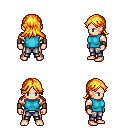
a pixel art fantasy rpg character, male body template, human, light skin, teal sleeveless shirt, metal pants, light blonde loose hair, leather bracers, four views (front, back, left, right), 2x2 character sprite sheet, small pixel art, hard edges, no anti-aliasing